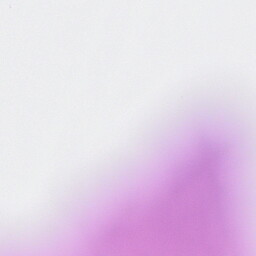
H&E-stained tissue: Breast